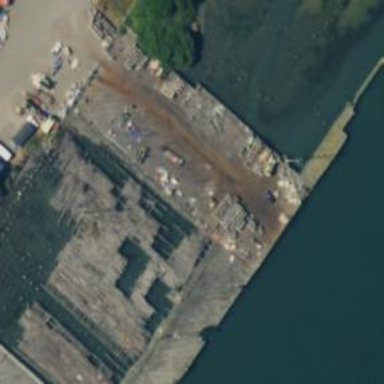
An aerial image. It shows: Pier that is in ruins.